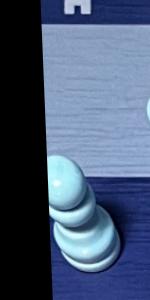
Label: Pawn_White